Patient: sex M, age 60
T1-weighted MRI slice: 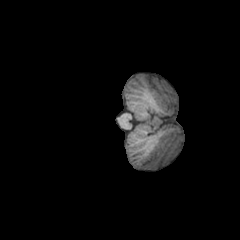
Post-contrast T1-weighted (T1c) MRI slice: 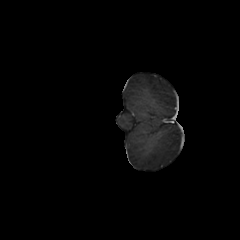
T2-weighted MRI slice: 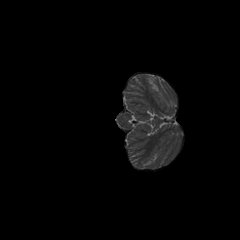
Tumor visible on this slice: no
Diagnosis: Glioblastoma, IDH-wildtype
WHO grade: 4